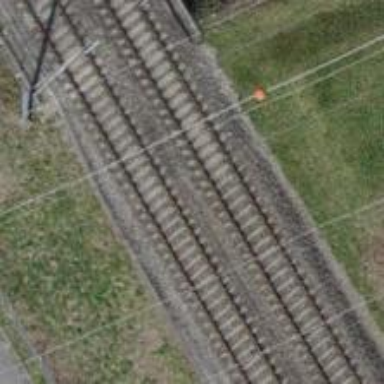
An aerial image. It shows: Single-track electrified railway with contact line.